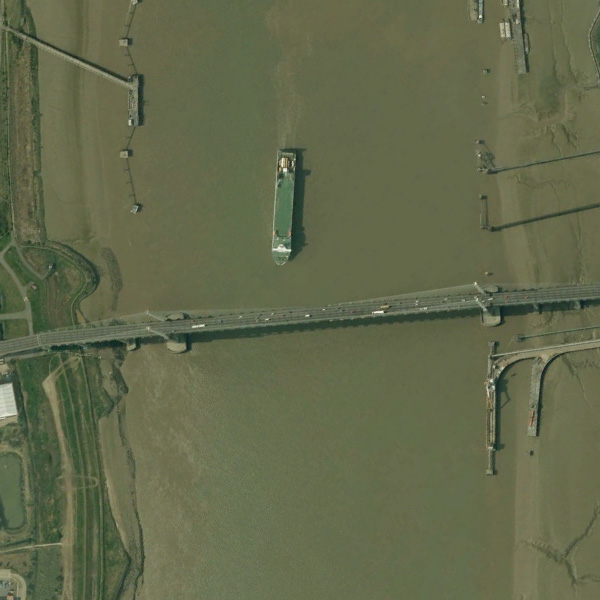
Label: Bridge